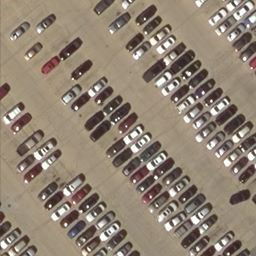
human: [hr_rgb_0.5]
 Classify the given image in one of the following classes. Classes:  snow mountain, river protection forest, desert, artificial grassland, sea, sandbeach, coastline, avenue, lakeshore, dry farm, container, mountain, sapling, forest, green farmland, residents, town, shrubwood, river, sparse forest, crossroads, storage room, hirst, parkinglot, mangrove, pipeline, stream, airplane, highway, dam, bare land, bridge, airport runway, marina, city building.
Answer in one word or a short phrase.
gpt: parkinglot